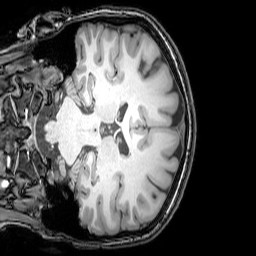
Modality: T1w
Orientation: coronal
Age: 20
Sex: female
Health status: healthy
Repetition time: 0.081 s
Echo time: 0.037 s